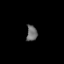
Tissue: prostate
Cell type: Myeloid cells
Senescence score: 0.7739
Nuclear area (px): 163
Mean DAPI intensity: 109.399